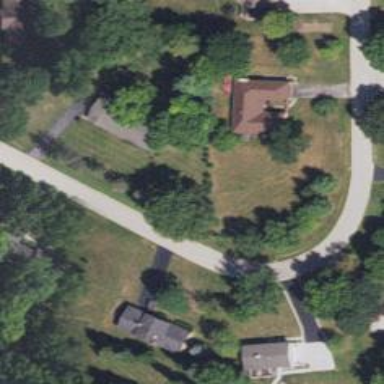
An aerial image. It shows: Driveway leading to service road.